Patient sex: M
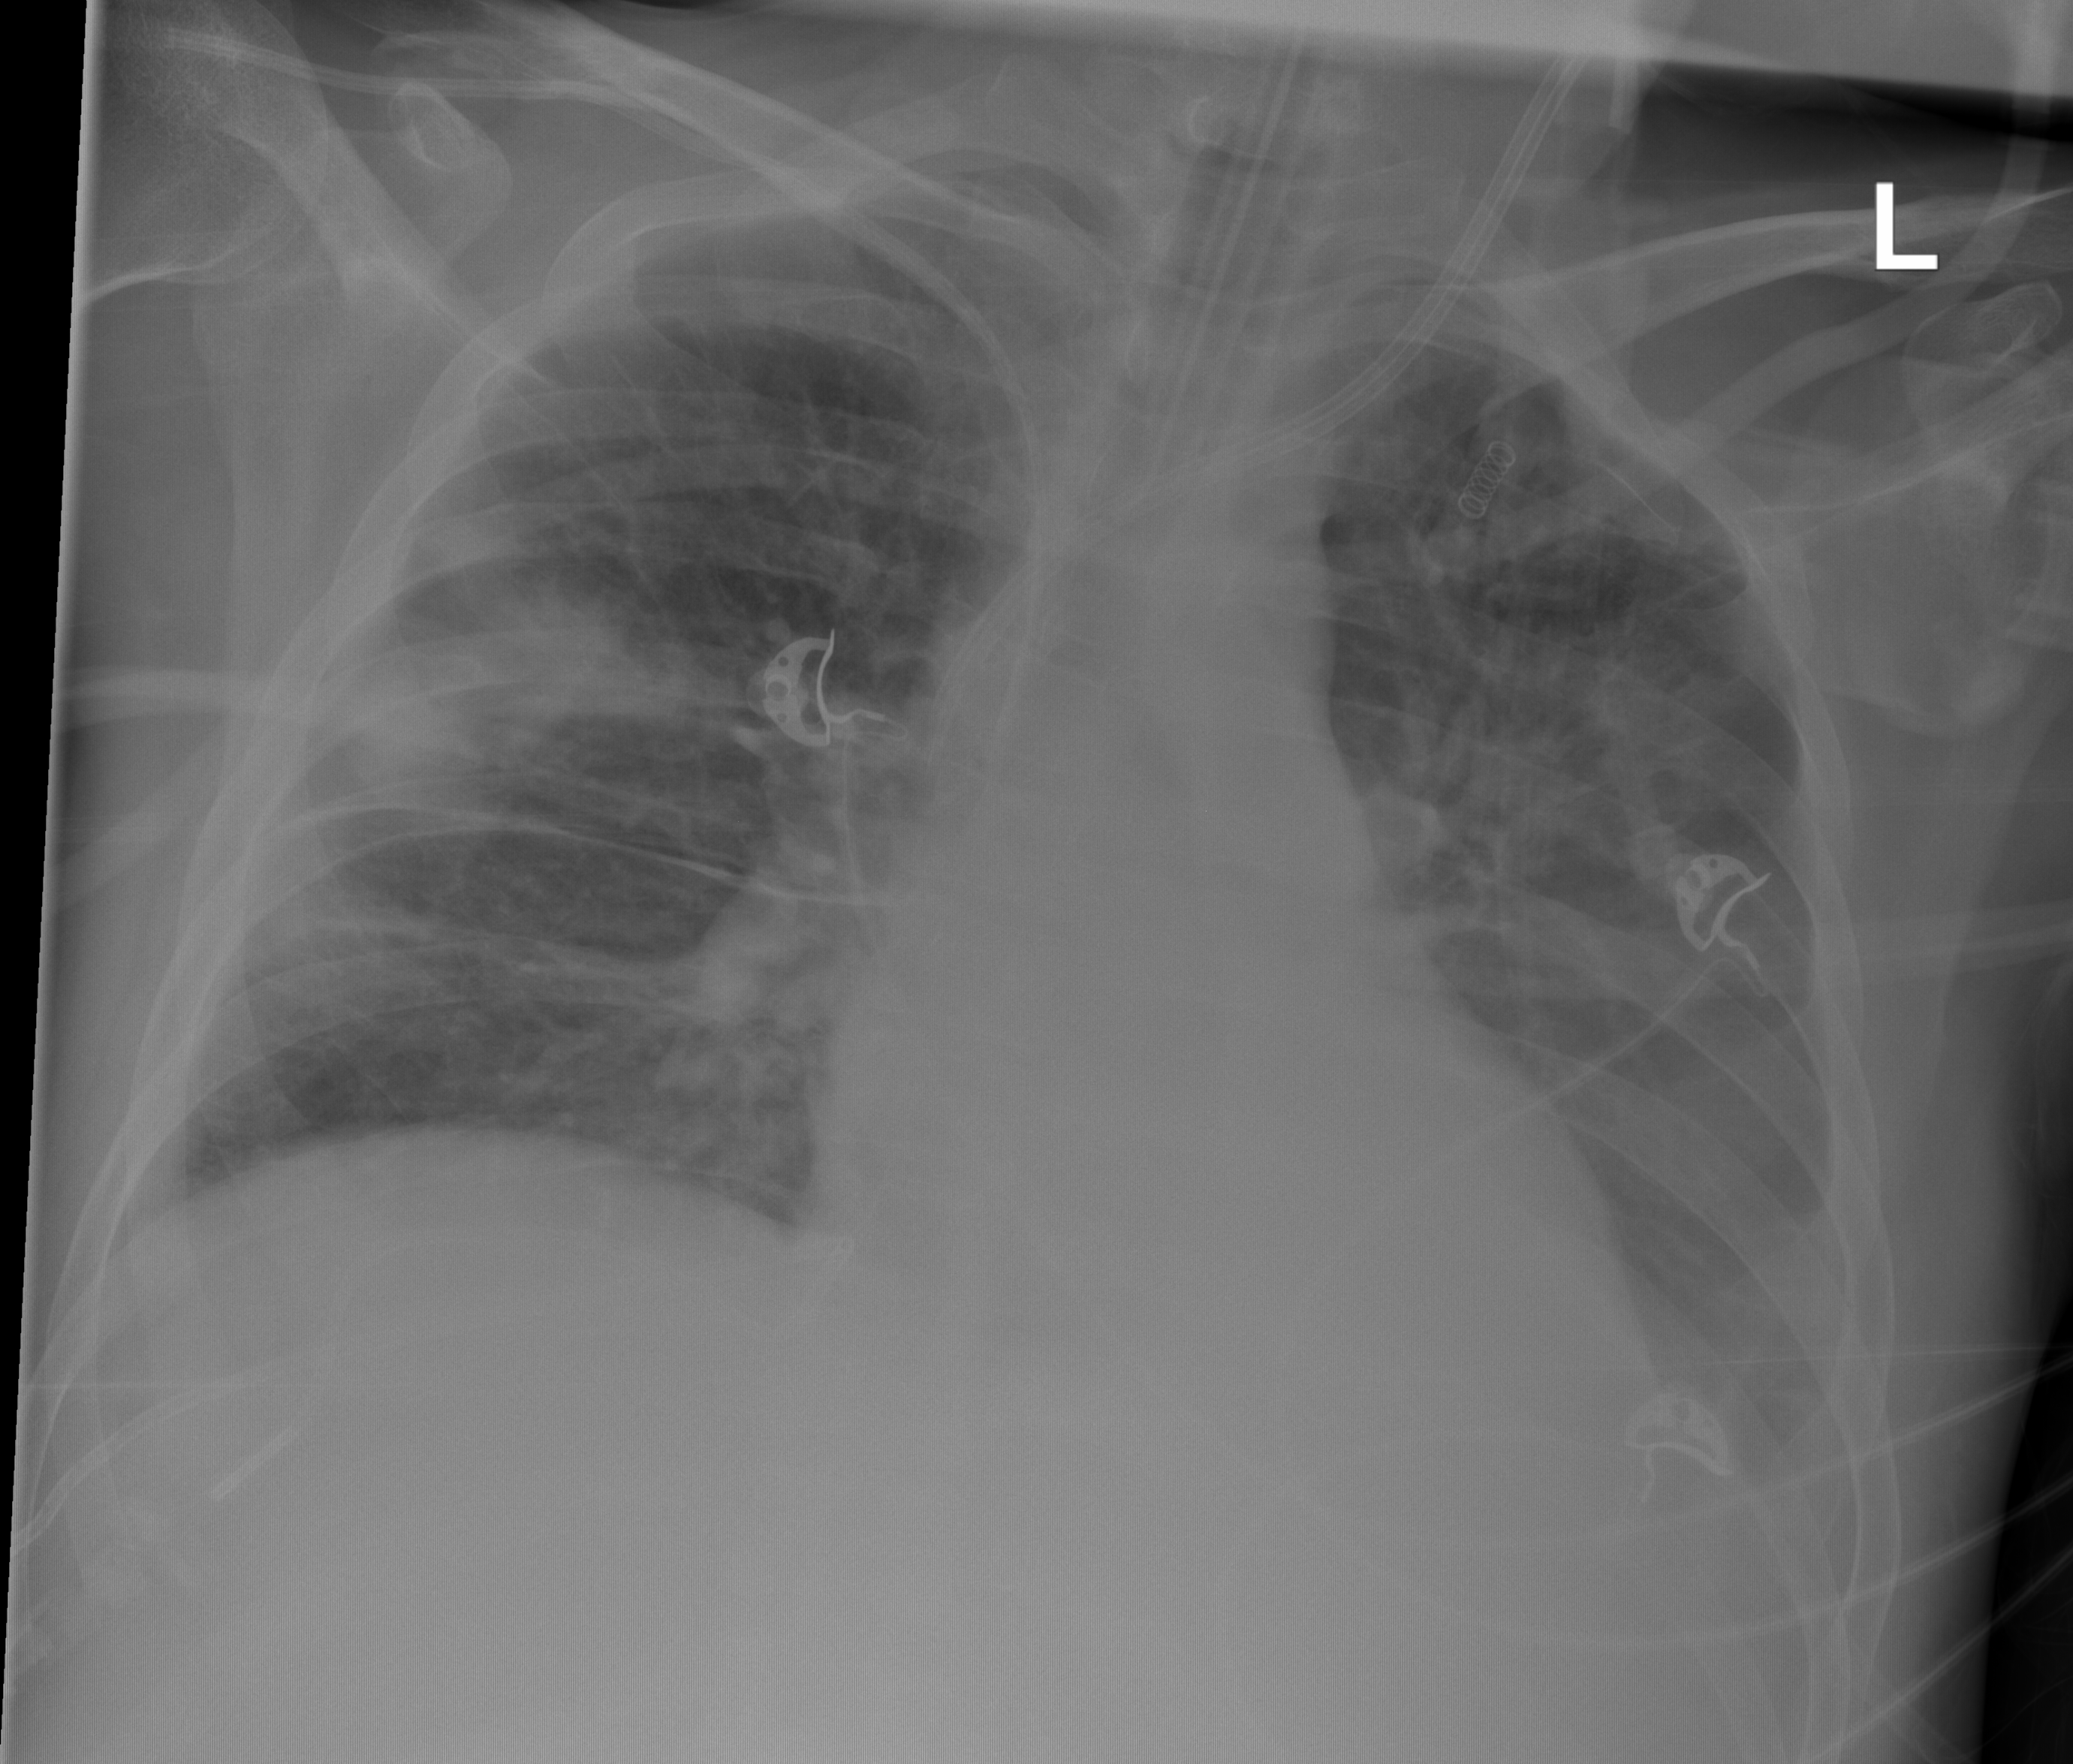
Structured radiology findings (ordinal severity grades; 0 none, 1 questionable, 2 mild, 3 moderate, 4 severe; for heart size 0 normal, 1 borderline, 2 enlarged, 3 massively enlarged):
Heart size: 2
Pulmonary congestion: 0
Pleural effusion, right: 0
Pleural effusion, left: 1
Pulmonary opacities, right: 2
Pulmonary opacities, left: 2
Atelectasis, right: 1
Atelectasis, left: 1